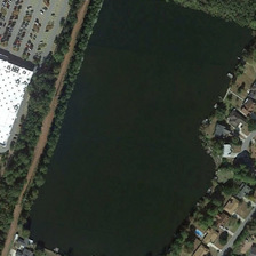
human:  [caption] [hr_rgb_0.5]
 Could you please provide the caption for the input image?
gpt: In the village behind the green pond.

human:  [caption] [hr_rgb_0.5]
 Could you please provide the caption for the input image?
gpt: There is a pond behind a green village.

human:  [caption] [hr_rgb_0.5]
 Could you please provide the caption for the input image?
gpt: a pond surrounded by path, there are great trees on either side of the road .

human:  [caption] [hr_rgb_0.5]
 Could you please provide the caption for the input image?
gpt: trees and buildings on both sides of lake .

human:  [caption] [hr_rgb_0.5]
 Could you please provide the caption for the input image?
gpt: in a village with a green pond behind it.